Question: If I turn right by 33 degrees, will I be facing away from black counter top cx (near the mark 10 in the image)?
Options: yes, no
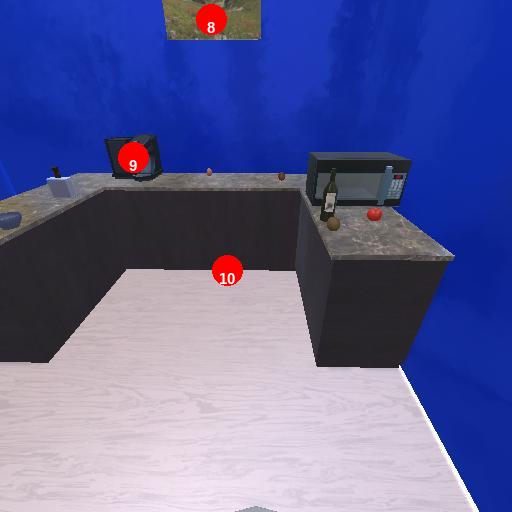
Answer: yes